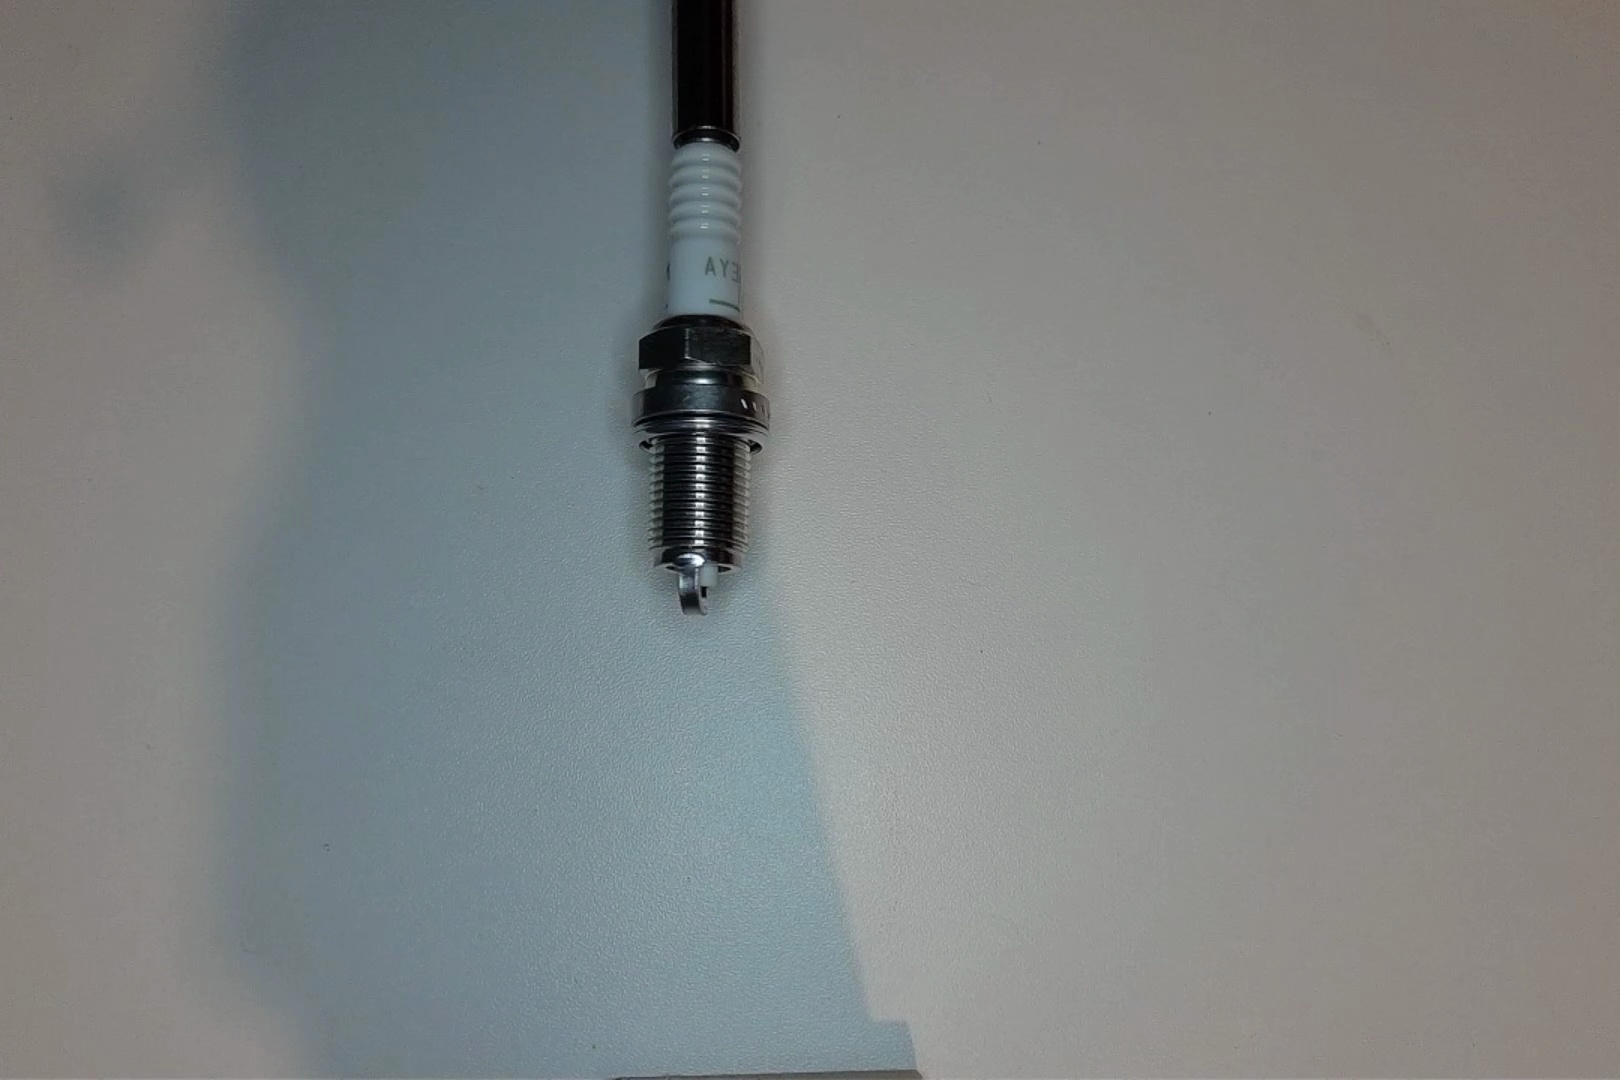
Label: normal